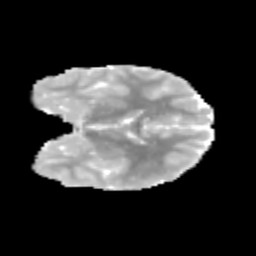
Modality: MD
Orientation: coronal
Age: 11
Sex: female
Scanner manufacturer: siemens
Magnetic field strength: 3 T
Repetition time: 3.8 s
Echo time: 0.07 s